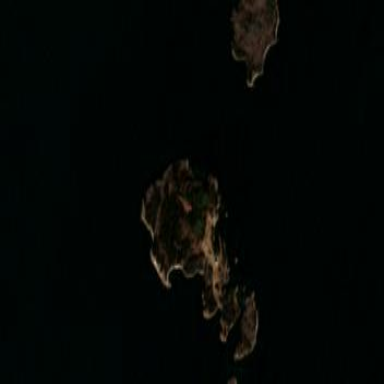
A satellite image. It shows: Island with natural coastline.